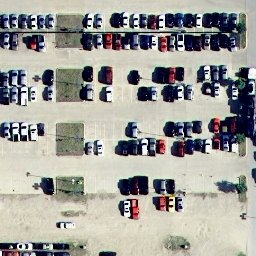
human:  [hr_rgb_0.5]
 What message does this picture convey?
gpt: parking lot